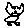
Label: cat